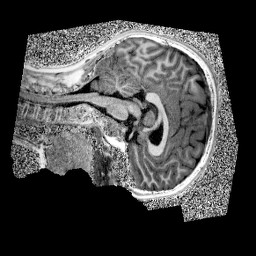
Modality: UNIT1
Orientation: sagittal
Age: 10
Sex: male
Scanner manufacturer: siemens
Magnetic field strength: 3 T
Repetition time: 4 s
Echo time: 0.00299 s